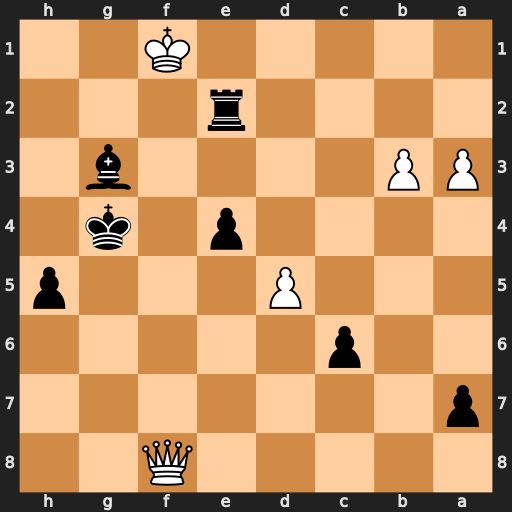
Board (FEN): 5Q2/p7/2p5/3P3p/4p1k1/PP4b1/4r3/5K2
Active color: b
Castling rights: -
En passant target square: -
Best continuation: Rf2+ Qxf2 Bxf2